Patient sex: M
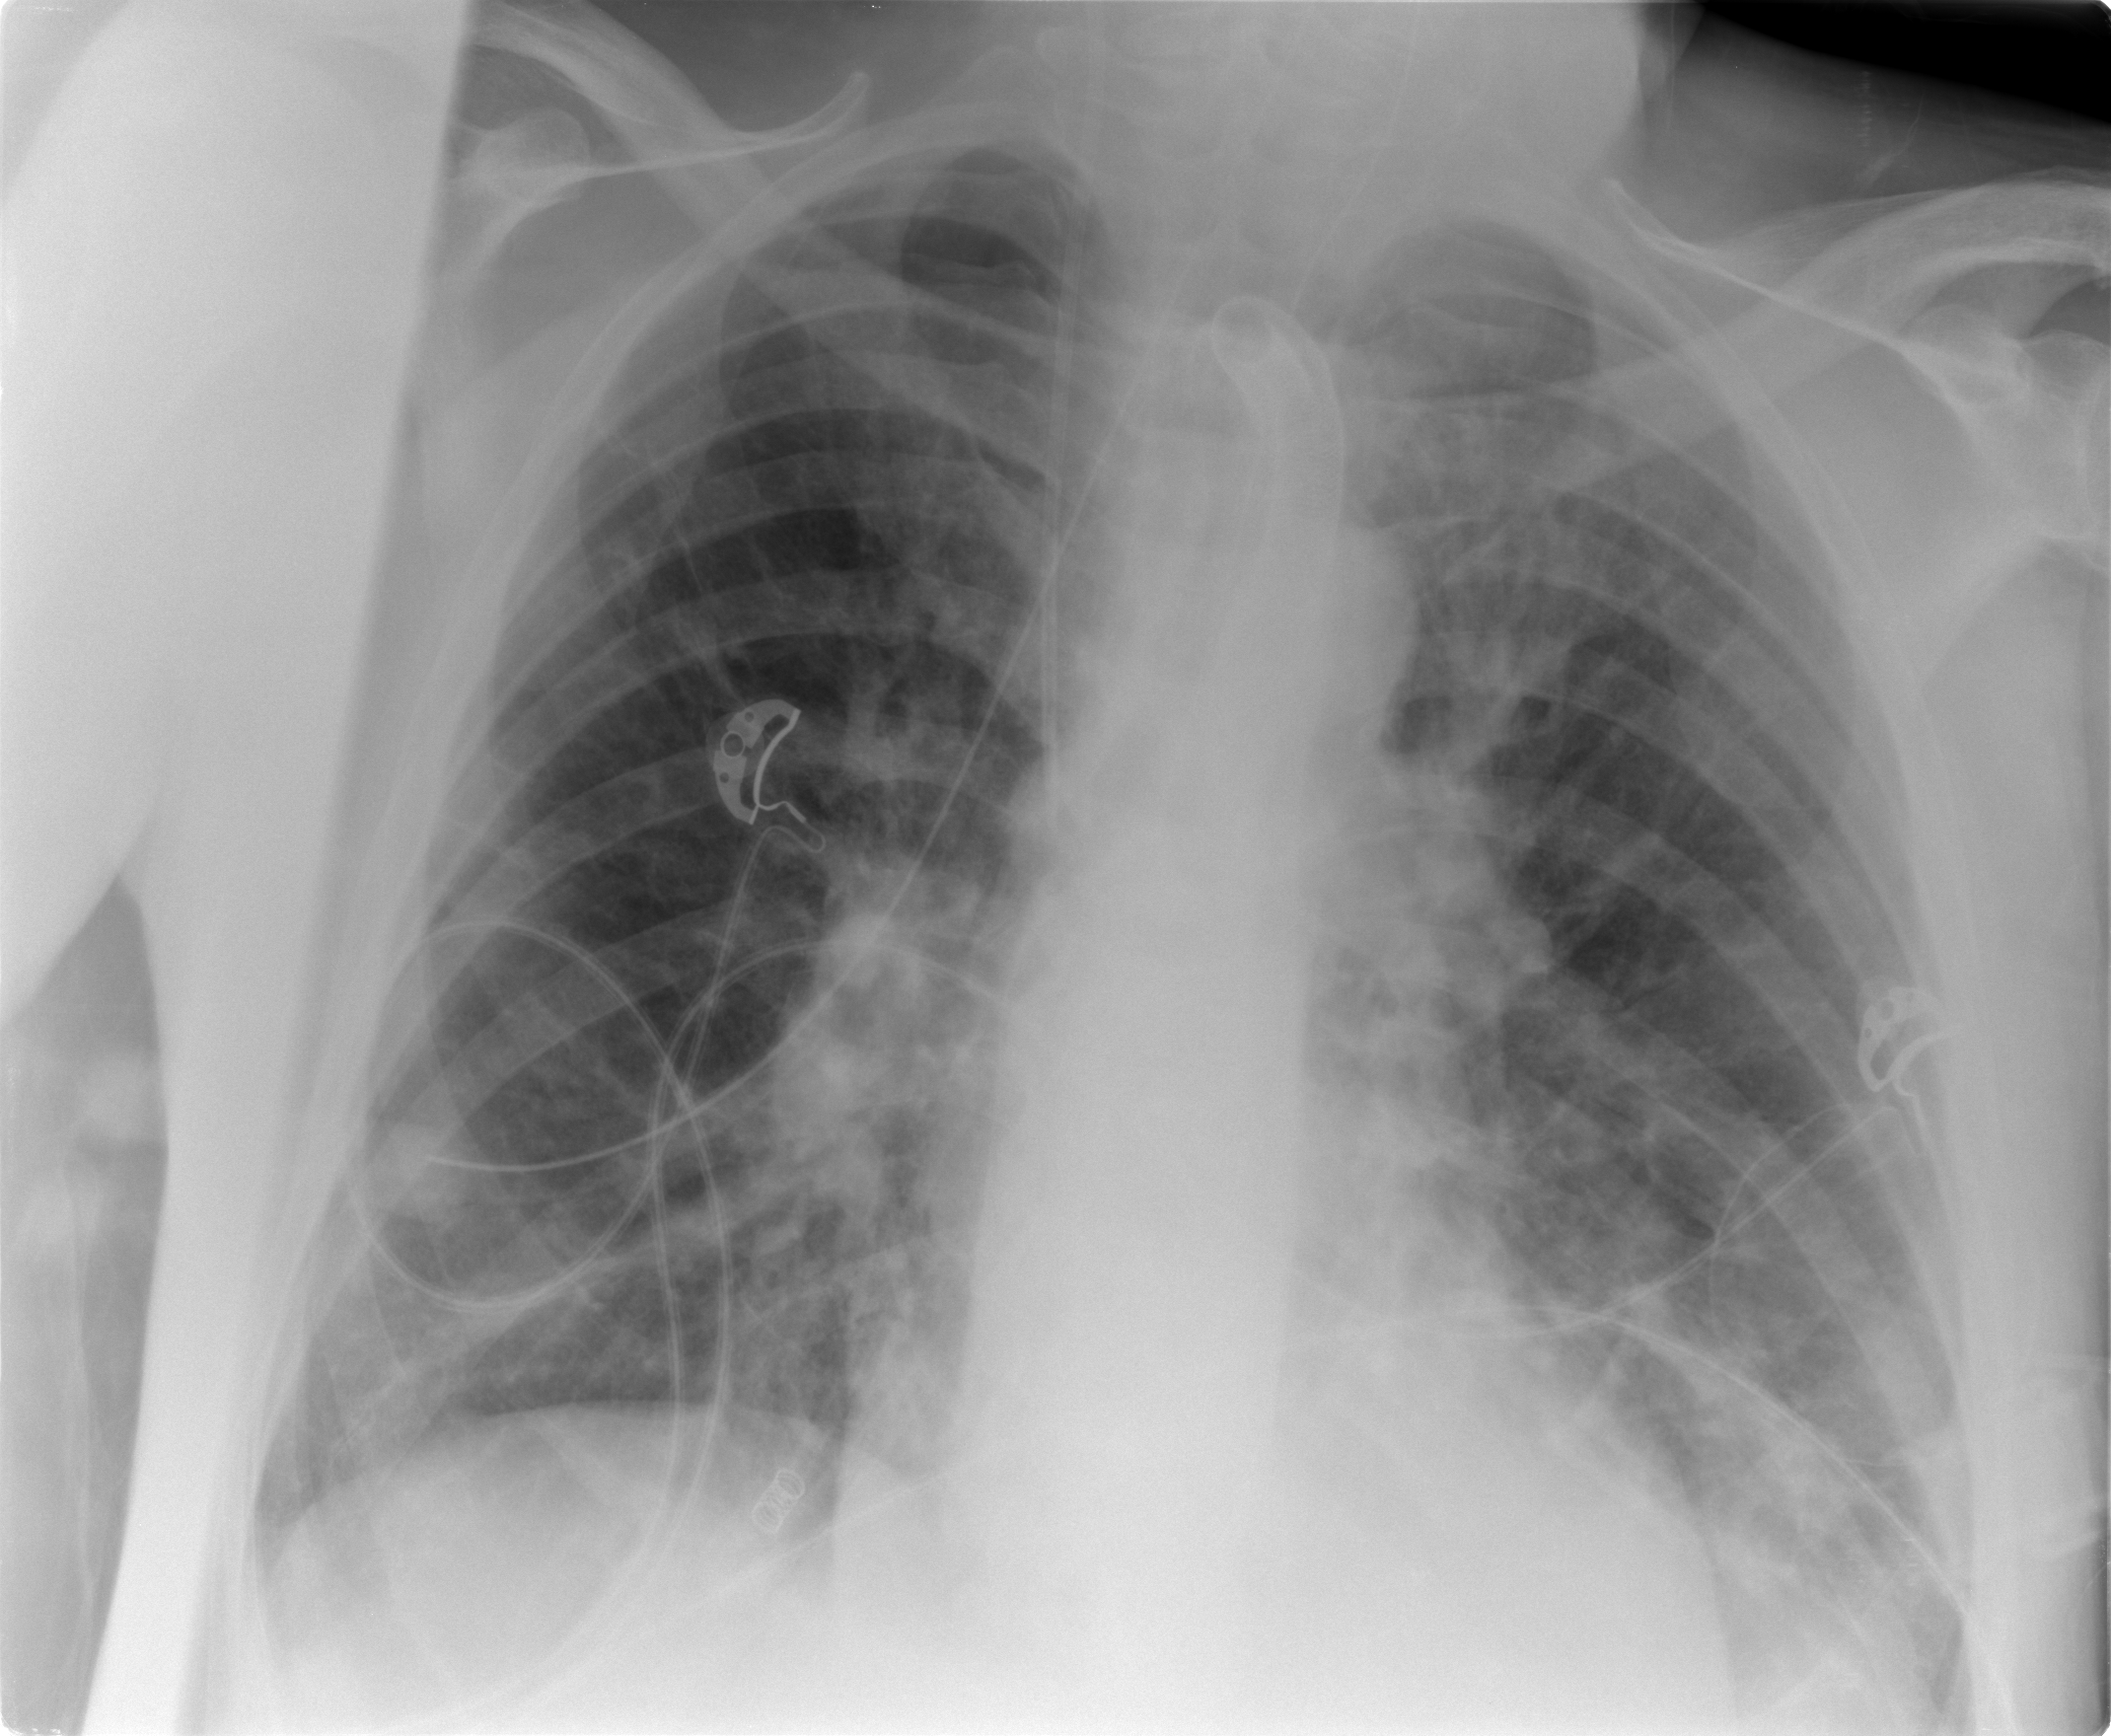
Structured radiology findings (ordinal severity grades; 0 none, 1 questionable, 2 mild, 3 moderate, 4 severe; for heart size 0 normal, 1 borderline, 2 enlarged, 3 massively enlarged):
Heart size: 0
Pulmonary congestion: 2
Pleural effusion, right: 2
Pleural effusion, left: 1
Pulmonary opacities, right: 2
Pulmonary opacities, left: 0
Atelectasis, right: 2
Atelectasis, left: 2